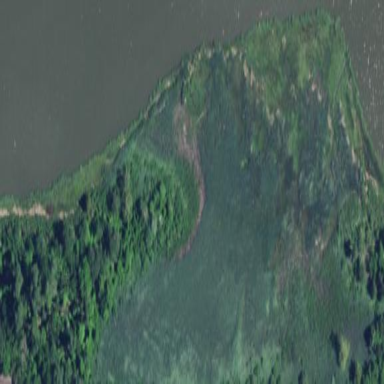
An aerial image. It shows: Marshy wetland area.